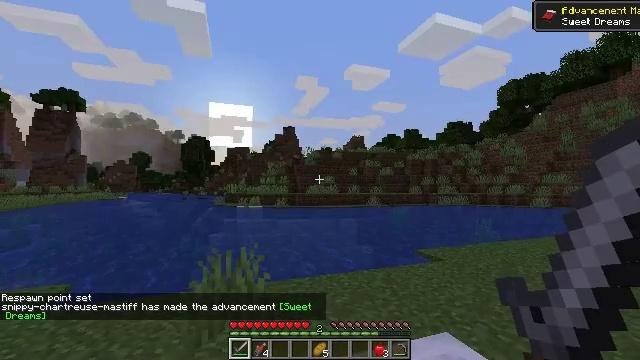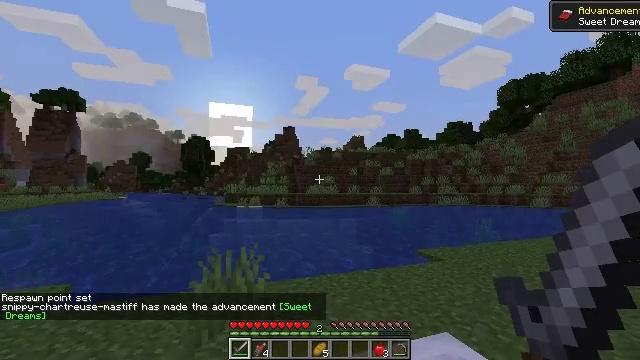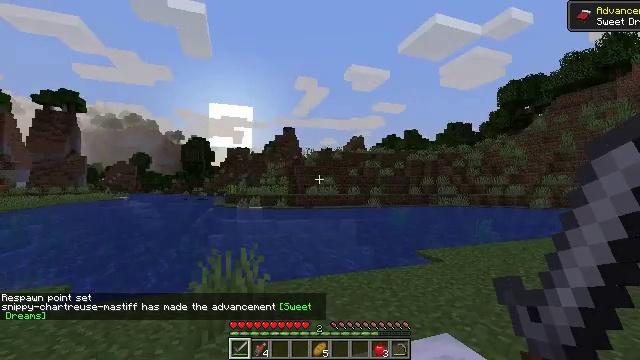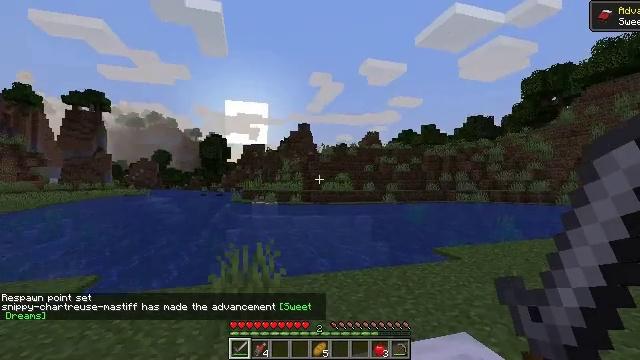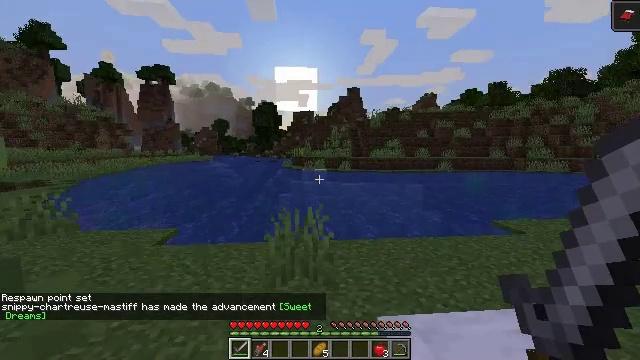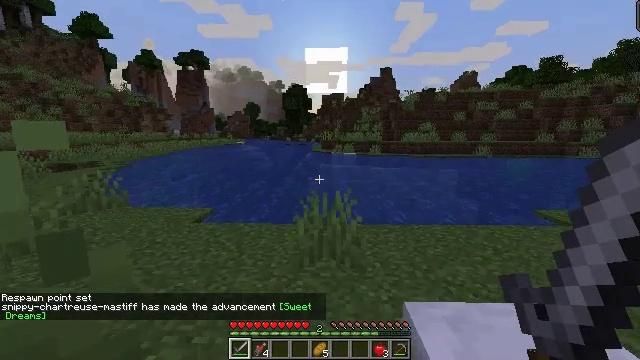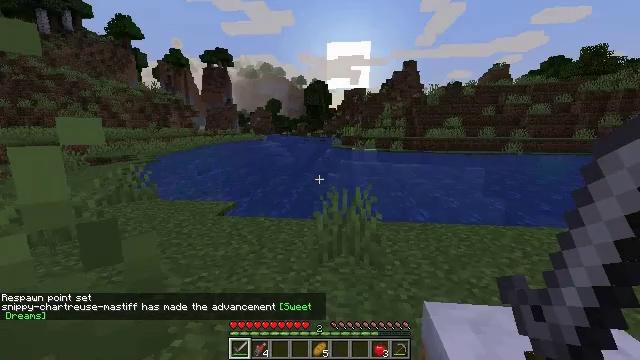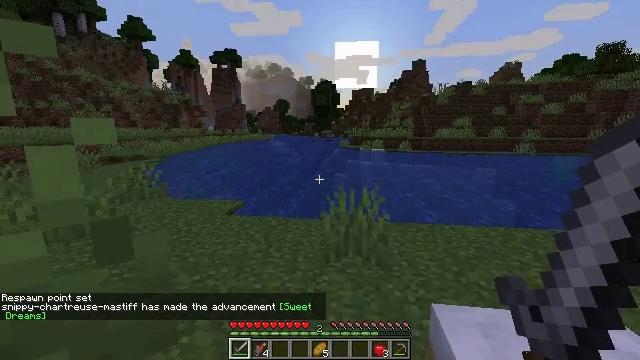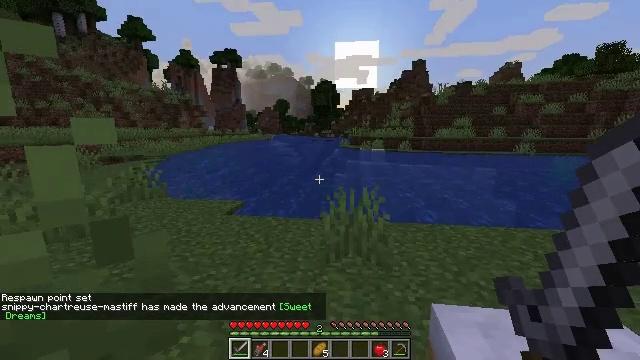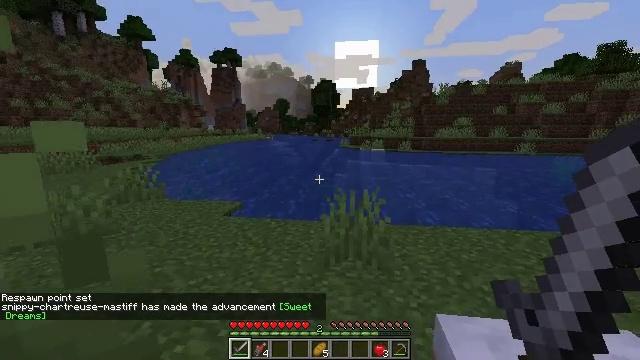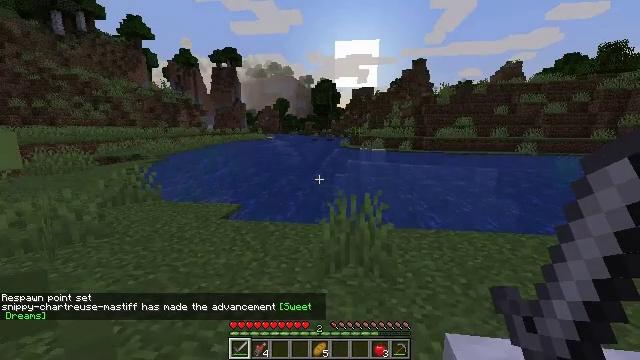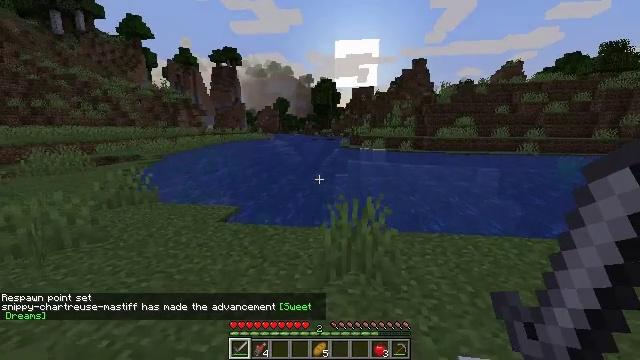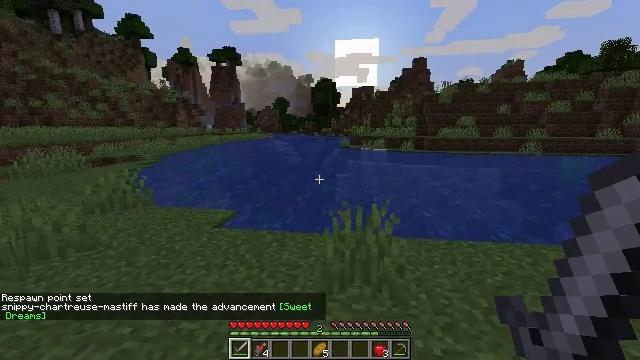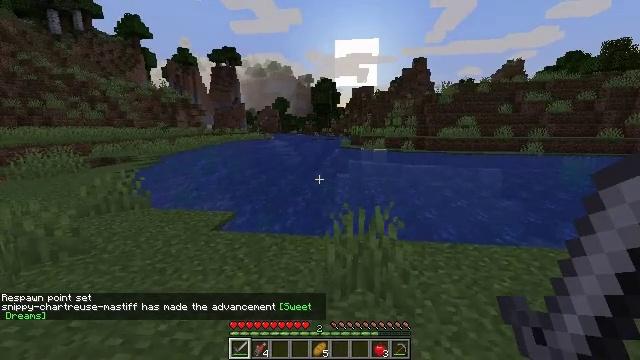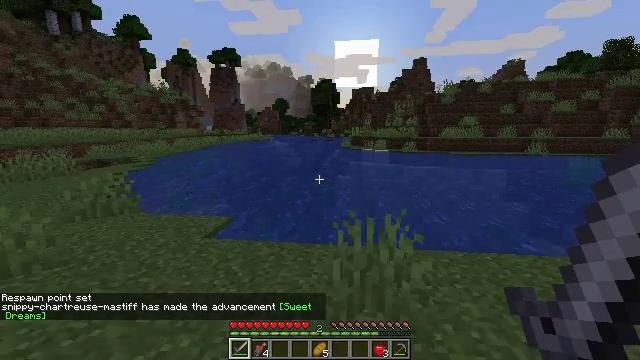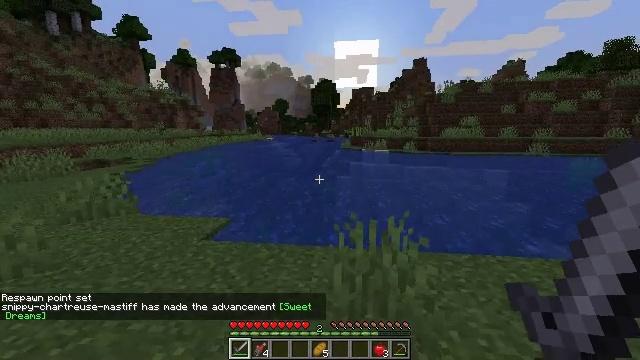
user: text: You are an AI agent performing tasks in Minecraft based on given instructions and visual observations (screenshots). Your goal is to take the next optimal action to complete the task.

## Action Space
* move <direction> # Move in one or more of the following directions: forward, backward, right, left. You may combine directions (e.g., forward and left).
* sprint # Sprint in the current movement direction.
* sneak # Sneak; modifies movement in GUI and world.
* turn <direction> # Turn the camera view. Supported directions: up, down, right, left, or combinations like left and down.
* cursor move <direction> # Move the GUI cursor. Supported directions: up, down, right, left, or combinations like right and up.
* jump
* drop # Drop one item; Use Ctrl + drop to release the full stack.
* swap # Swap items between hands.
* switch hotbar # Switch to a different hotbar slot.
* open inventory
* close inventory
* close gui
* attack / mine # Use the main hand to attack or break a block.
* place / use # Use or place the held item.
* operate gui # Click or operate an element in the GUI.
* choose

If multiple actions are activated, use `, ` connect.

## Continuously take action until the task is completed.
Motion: motion action
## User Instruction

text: Hunt fish.
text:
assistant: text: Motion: no_op
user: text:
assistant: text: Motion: no_op
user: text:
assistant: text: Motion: turn left
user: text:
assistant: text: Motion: turn left and down
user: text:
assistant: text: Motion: turn left and down
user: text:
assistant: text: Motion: turn left
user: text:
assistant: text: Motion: turn left
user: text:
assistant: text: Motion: no_op
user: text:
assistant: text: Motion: move forward
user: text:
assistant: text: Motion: move forward
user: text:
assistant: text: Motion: move forward
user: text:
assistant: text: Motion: move forward
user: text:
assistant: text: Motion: move forward
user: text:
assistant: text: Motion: move forward
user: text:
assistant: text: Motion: move forward
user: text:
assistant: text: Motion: move forward
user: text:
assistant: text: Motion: move forward
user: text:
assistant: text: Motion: move forward
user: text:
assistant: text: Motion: move forward
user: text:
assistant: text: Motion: move forward
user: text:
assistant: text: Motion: move forward
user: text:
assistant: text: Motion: no_op
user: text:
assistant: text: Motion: no_op
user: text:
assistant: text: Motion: turn left and up
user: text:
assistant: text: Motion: turn left and up
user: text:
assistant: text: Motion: turn left and up
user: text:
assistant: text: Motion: turn left and up
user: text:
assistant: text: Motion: move left
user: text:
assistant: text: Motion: move forward and move left
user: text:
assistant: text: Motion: move forward and move left